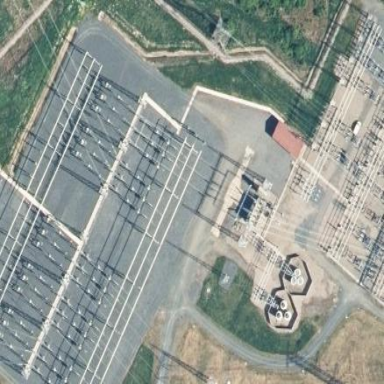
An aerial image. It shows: Transmission level substation.